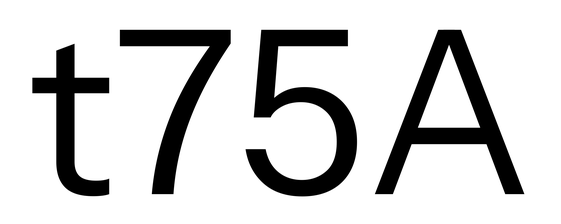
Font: InstrumentSans_Regular